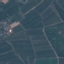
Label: PermanentCrop